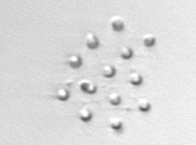
Label: Parvicorbicula_socialis